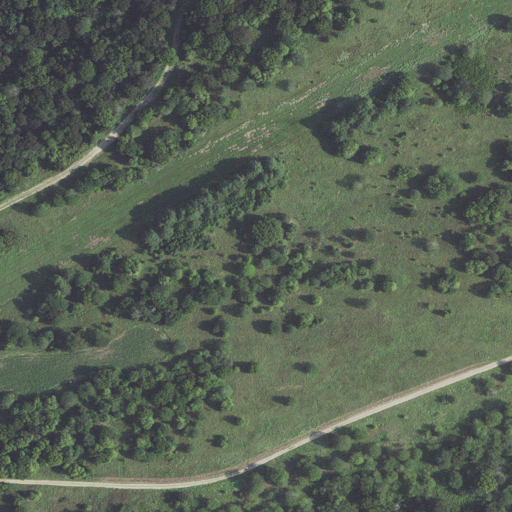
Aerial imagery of cape in Mississippi named Ashbrook Point containing cultivated crops, woody wetlands, and herbaceous wetlands